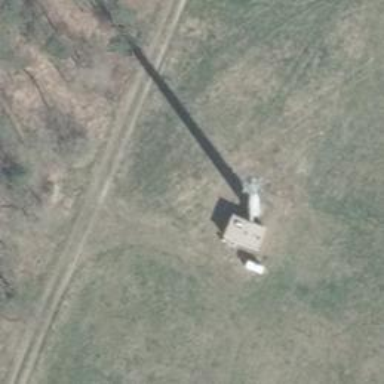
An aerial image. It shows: Communication tower.